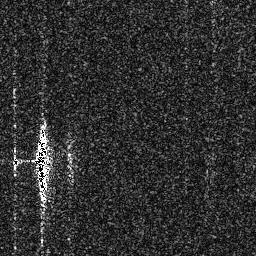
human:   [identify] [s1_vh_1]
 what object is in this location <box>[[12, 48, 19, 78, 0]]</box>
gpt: <ref>1 medium ship at the left</ref>